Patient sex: F
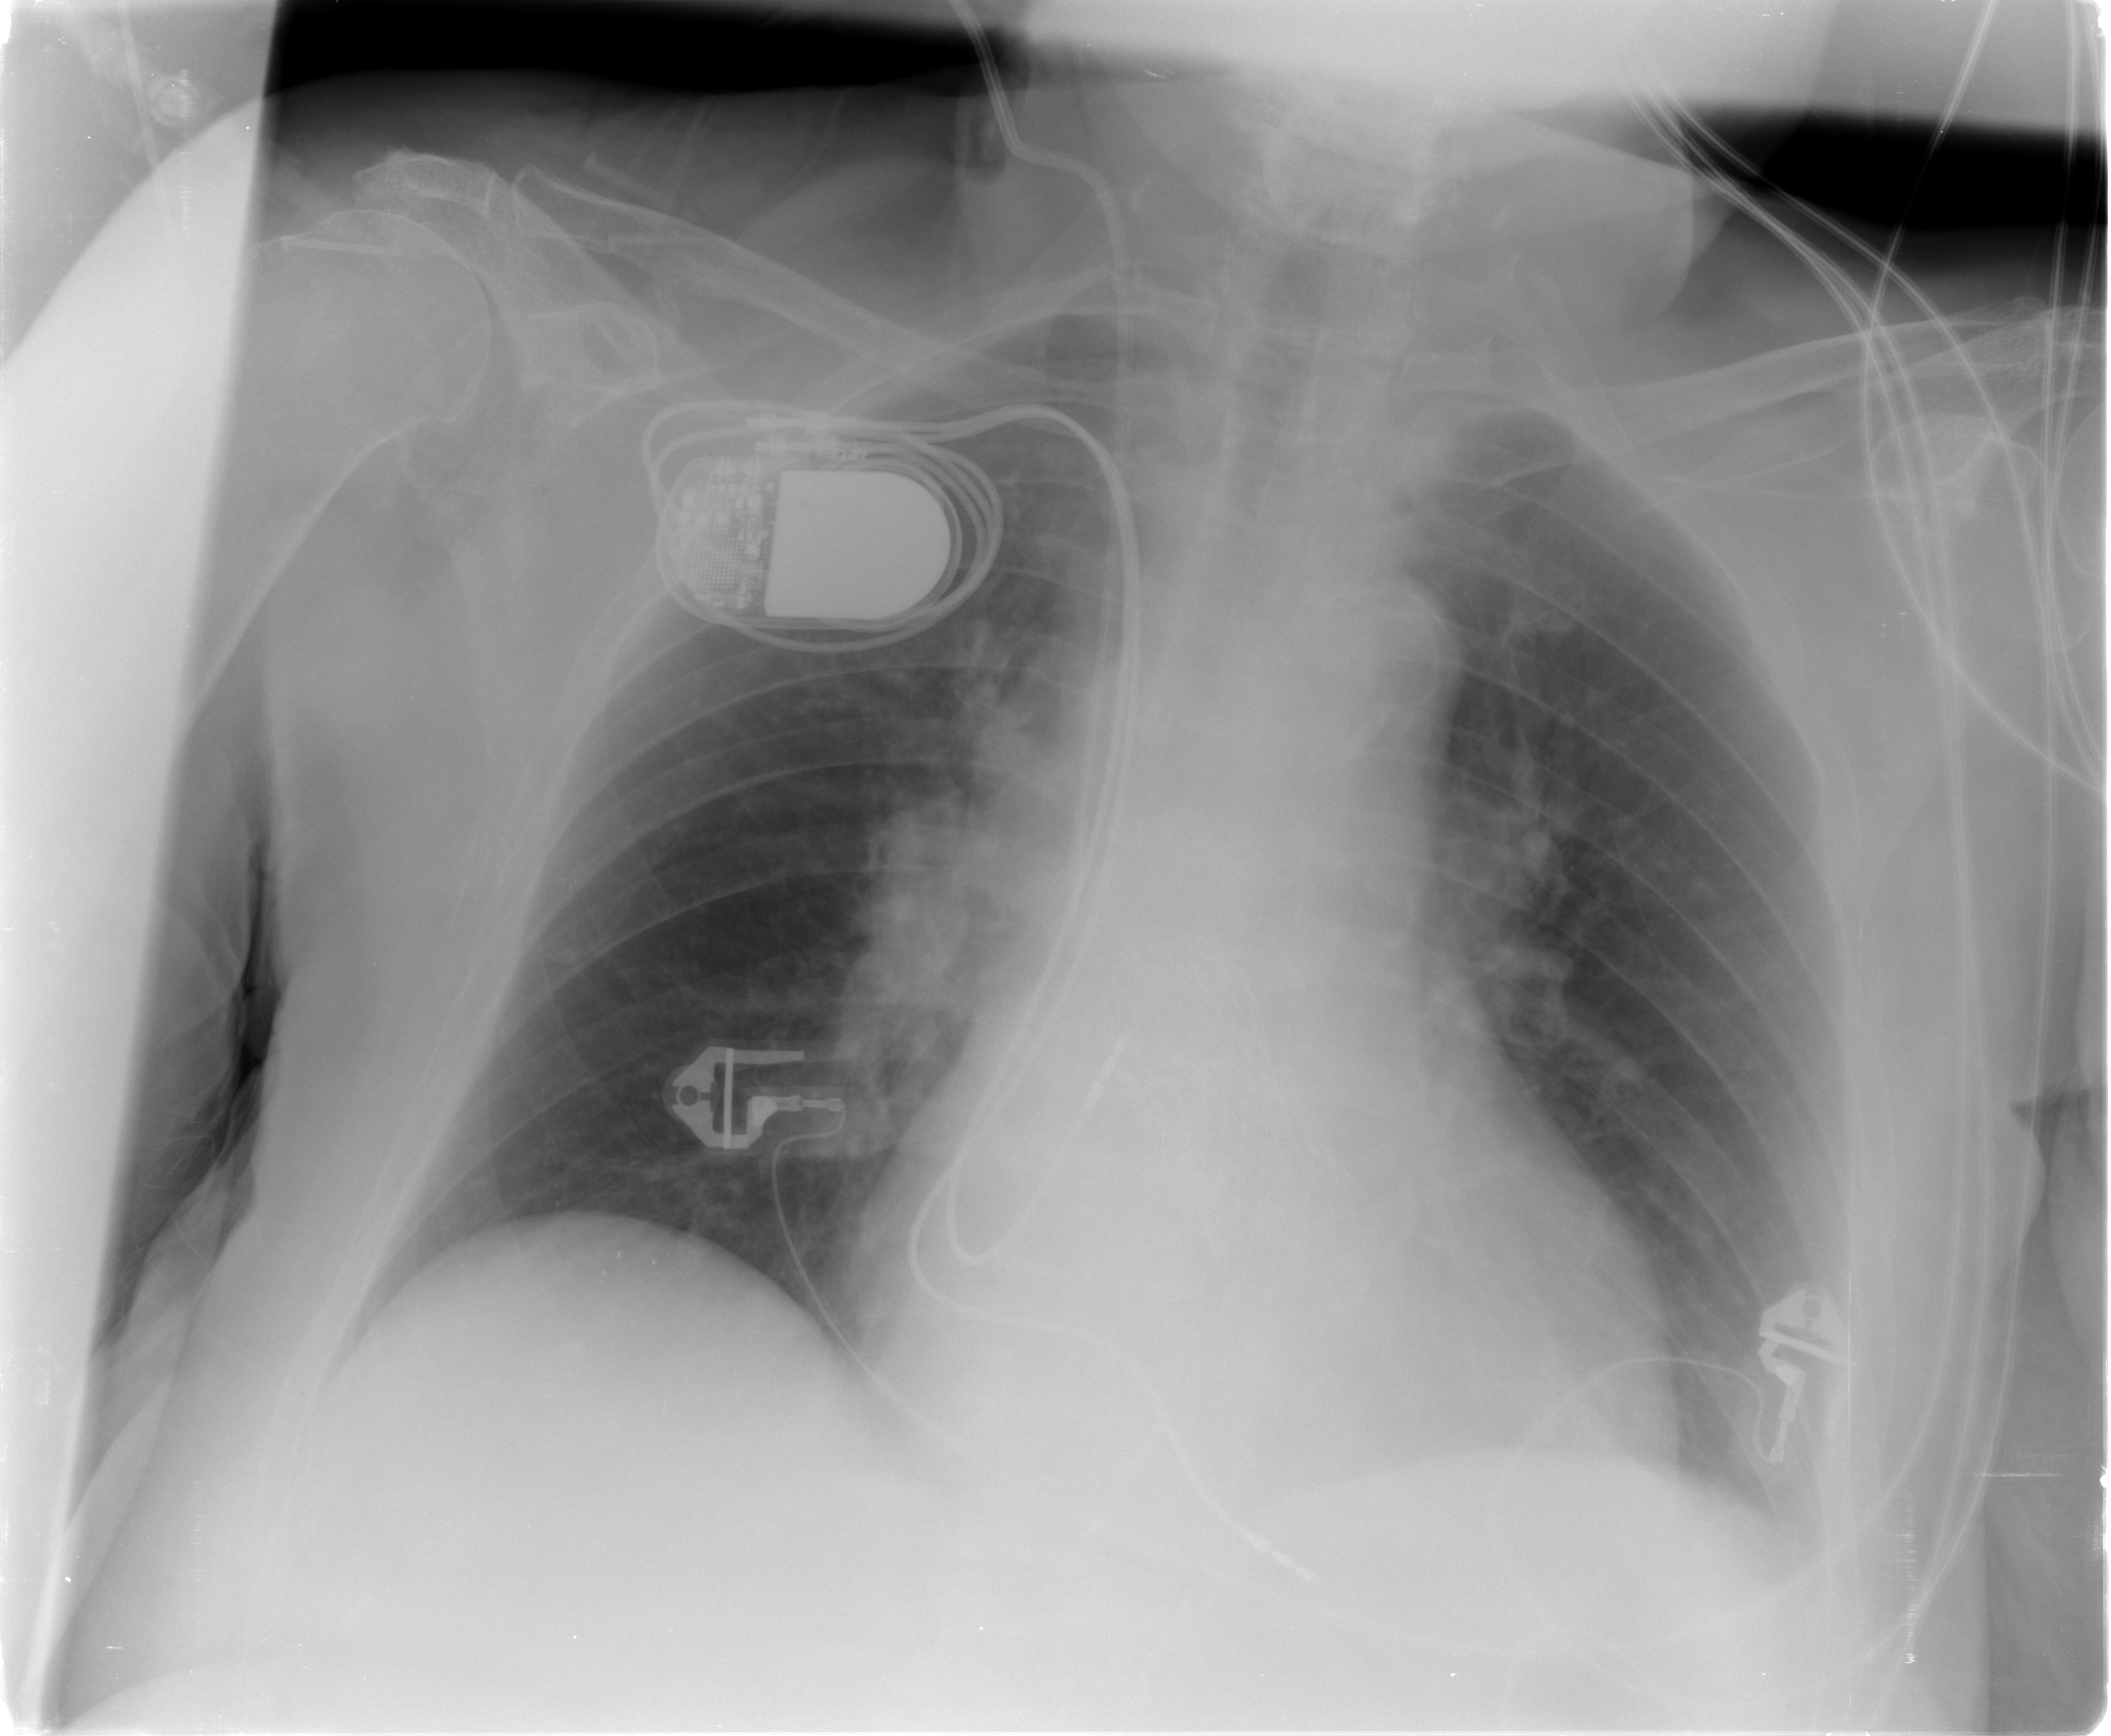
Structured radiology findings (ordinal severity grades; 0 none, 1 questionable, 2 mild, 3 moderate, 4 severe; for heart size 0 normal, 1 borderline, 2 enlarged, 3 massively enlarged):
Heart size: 0
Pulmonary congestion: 2
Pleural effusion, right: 0
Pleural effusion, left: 0
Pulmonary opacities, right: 0
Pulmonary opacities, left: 0
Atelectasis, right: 0
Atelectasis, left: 2